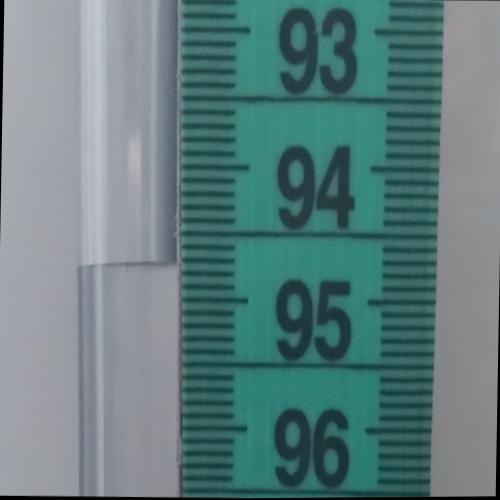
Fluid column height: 94.7 cm